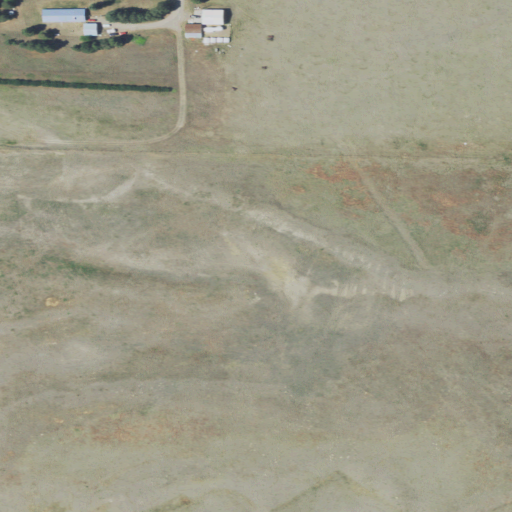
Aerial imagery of mountain in Montana named Antelope Butte containing grassland, shrub, medium intensity development, and open development